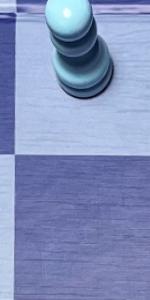
Label: Empty